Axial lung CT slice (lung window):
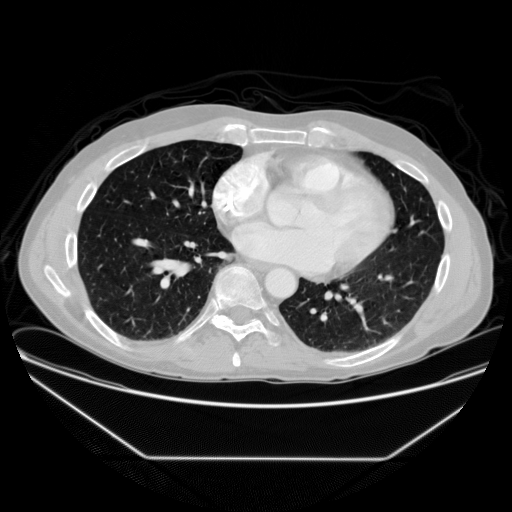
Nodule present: no